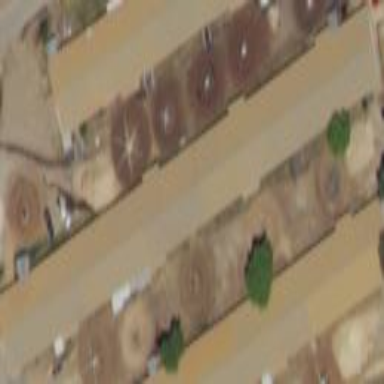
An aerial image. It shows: Stable.